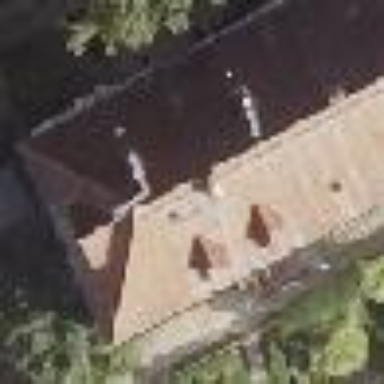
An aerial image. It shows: Building with gabled roof made of roof tiles.